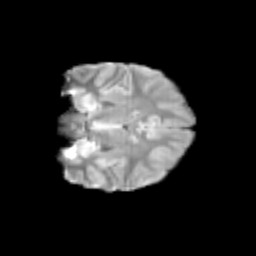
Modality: T2w
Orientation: coronal
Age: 10
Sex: female
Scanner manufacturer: siemens
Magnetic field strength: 3 T
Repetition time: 3.8 s
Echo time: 0.07 s